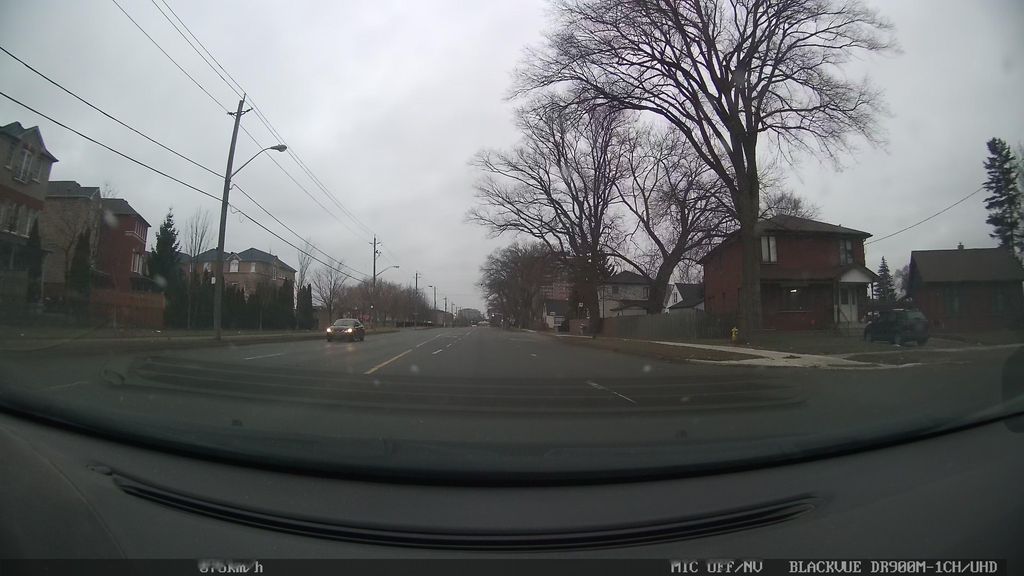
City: toronto